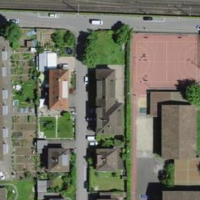
EUNIS habitat code: 54
Species observed at this site:
Tanacetum parthenium